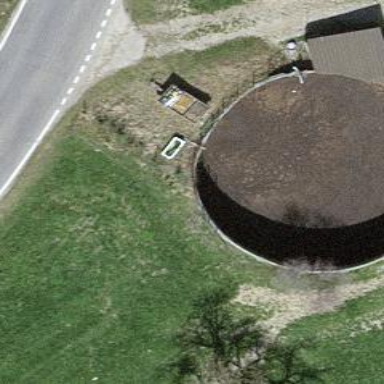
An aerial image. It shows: Storage tank that is man-made.